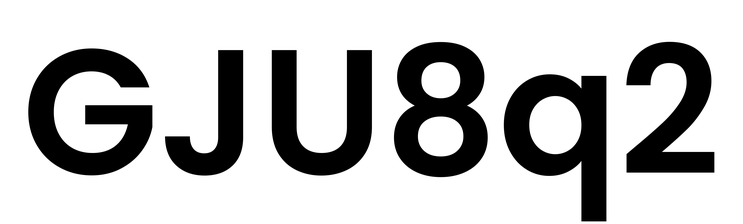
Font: Poppins-SemiBold